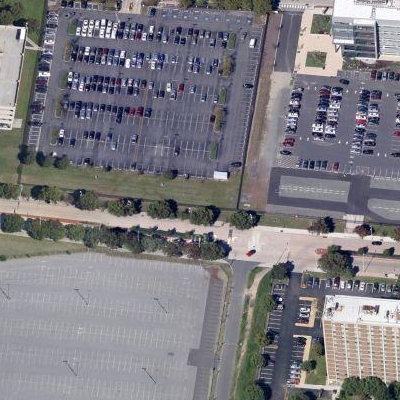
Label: Parking